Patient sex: M
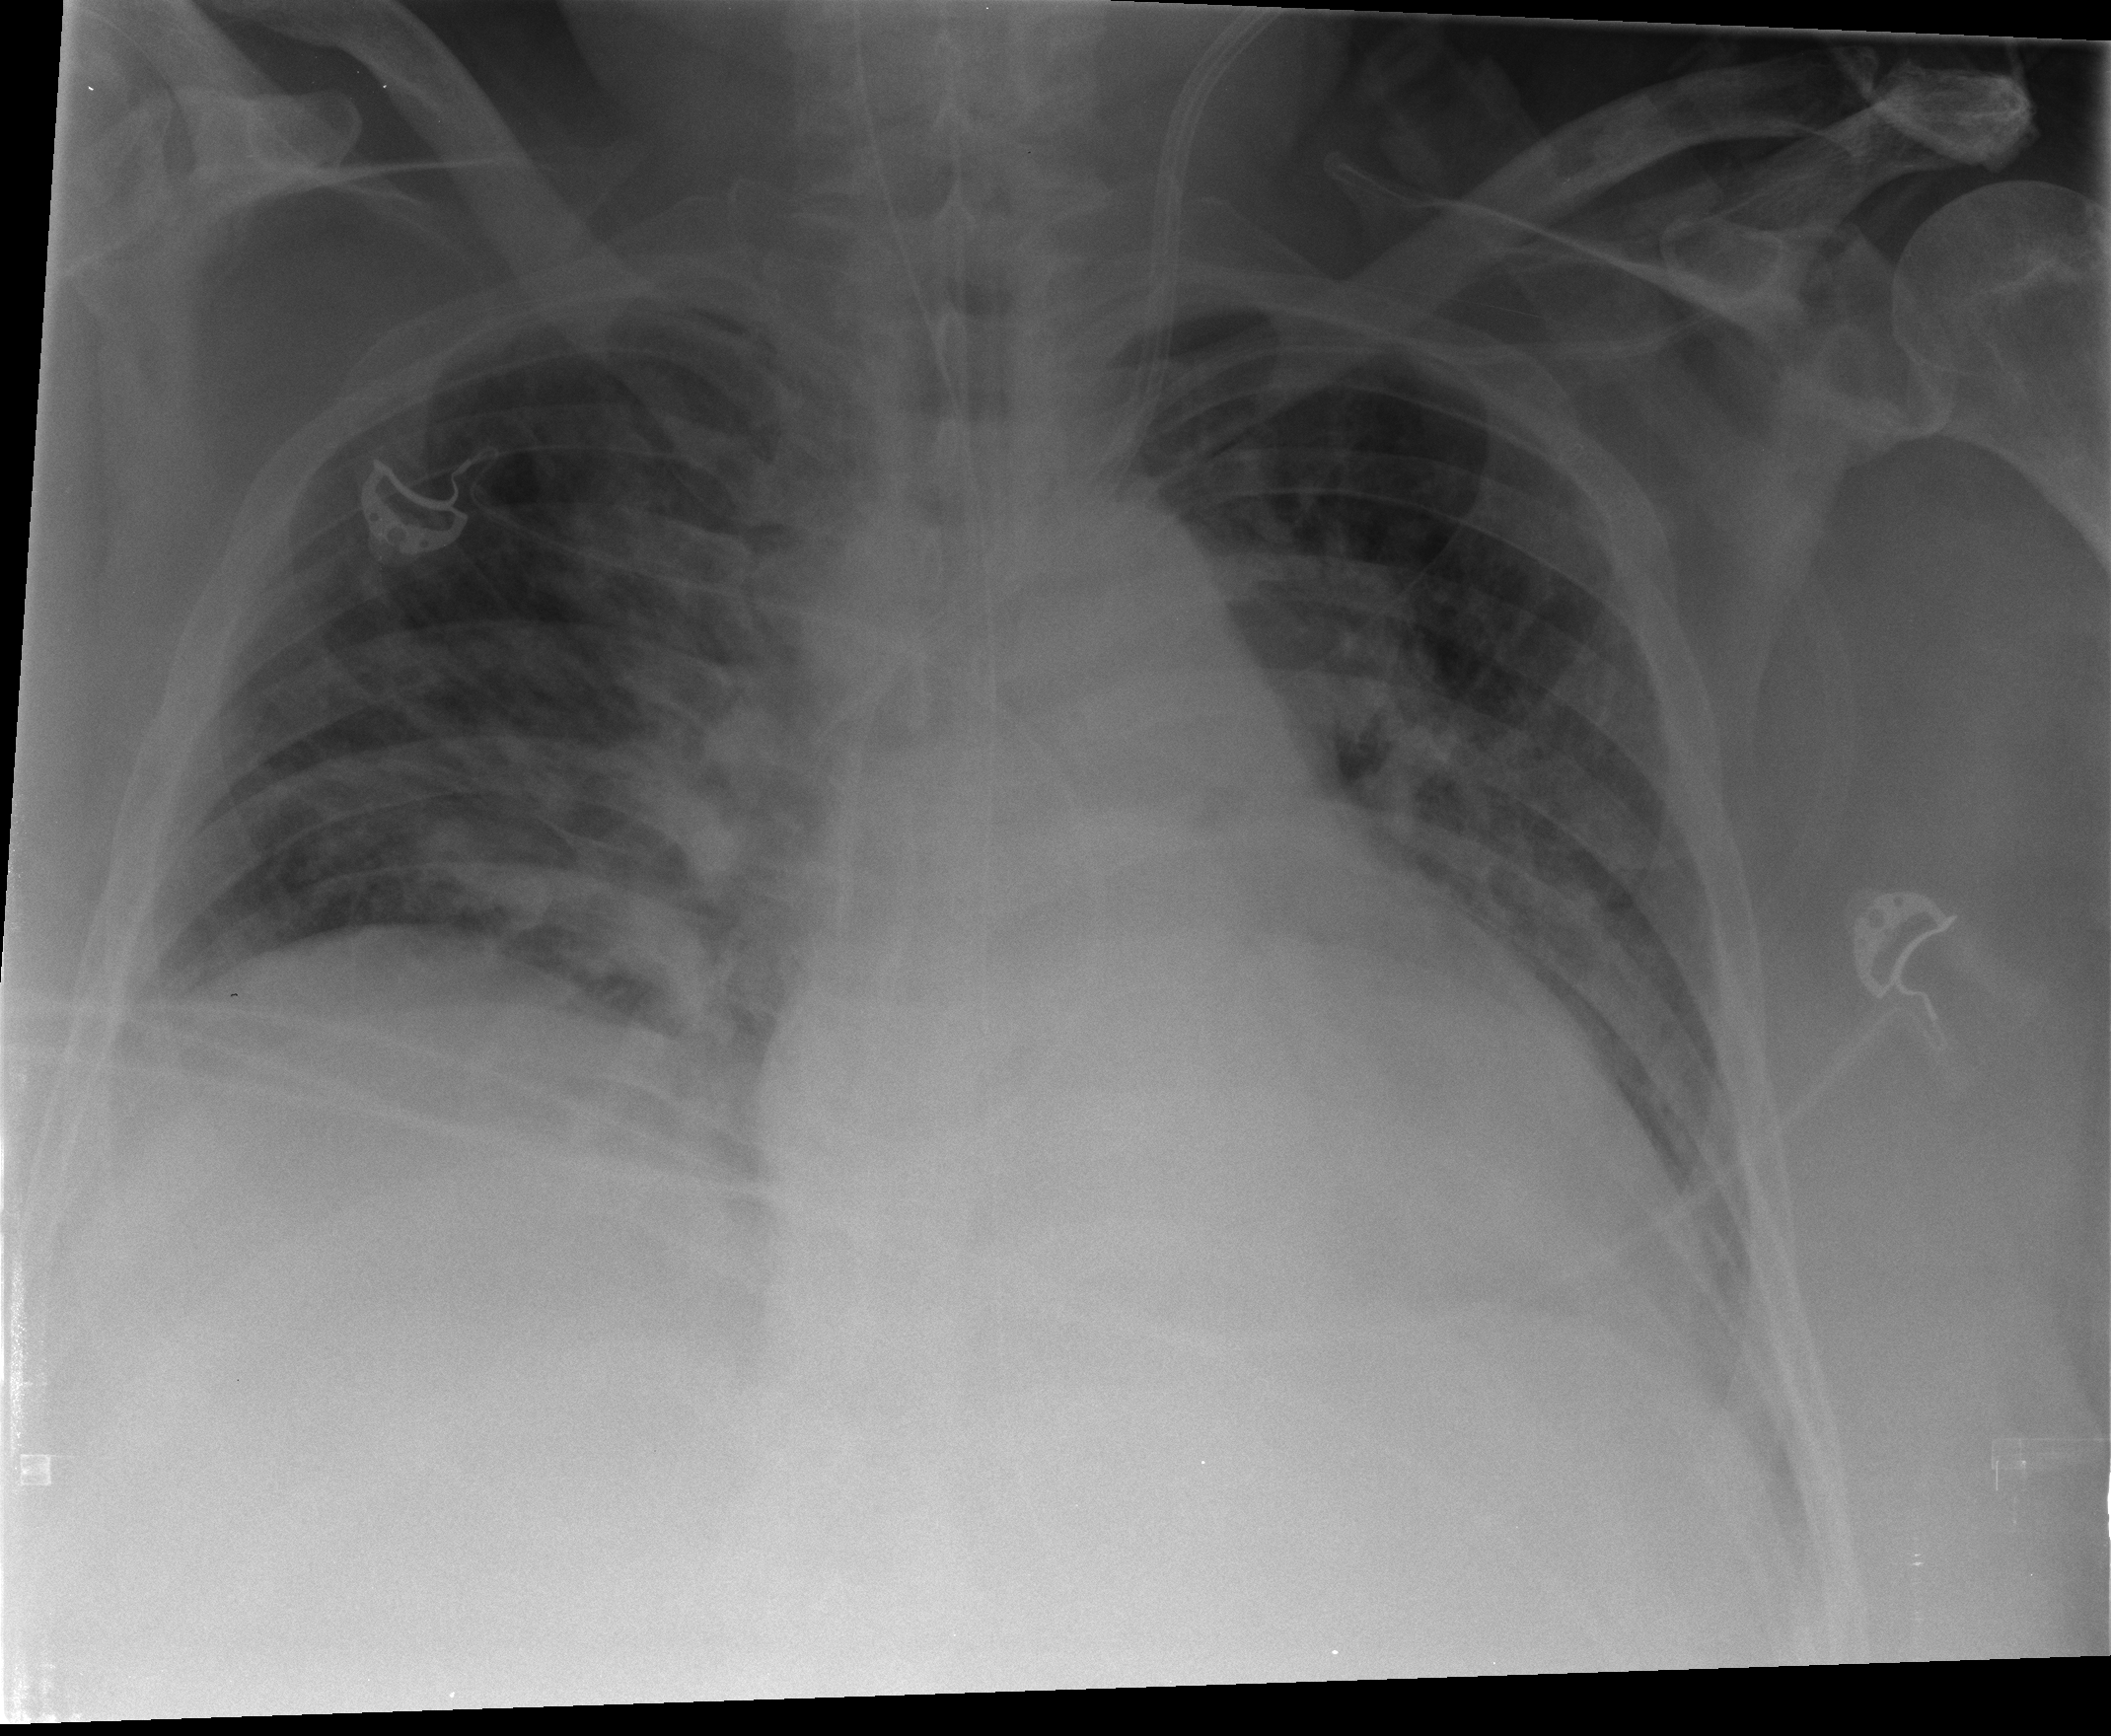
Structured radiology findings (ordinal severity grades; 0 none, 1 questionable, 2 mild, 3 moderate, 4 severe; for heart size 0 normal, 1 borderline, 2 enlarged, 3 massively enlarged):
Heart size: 2
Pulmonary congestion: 3
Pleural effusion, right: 2
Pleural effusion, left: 2
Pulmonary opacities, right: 3
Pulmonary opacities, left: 2
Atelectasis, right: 3
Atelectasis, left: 2